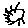
Label: sun